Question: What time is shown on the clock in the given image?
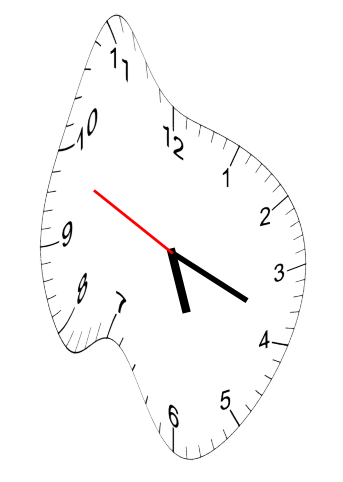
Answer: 05:18:49